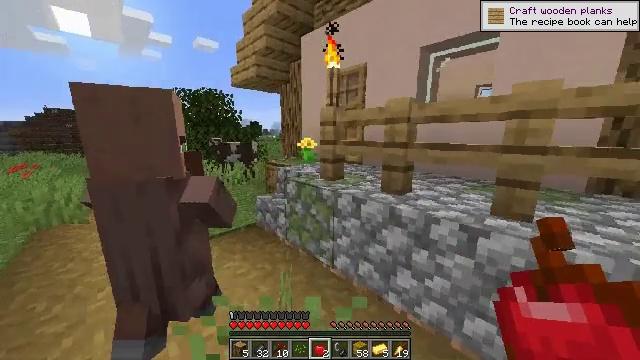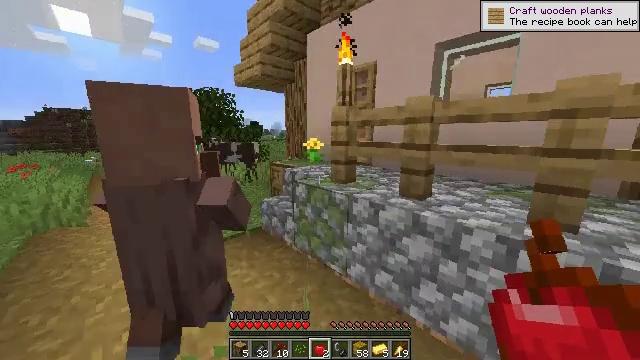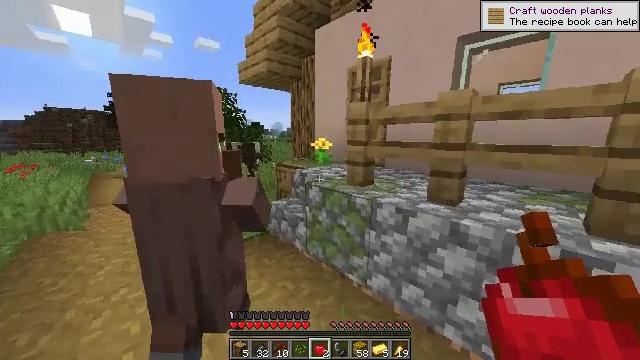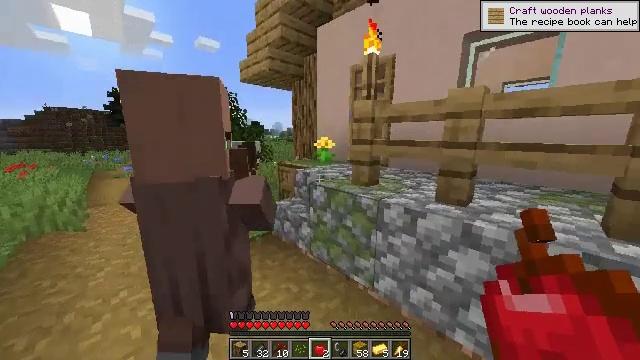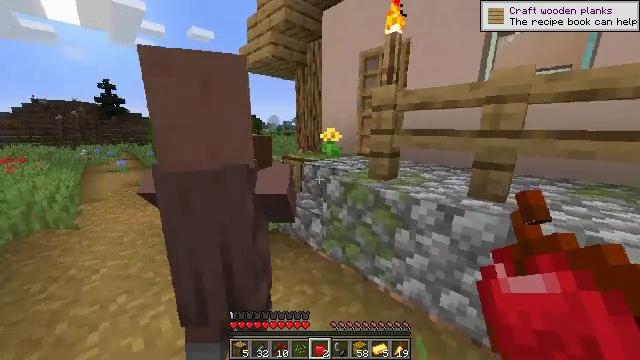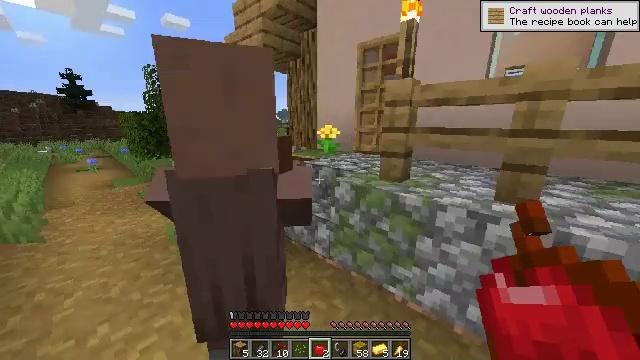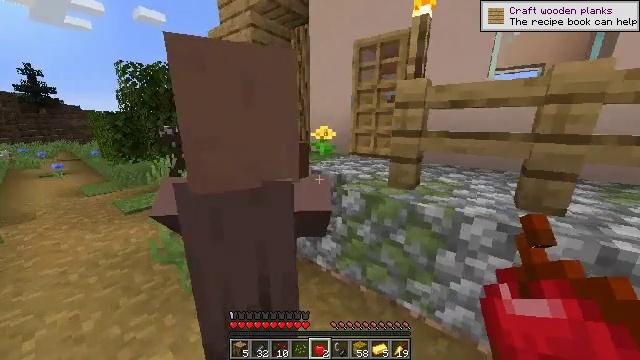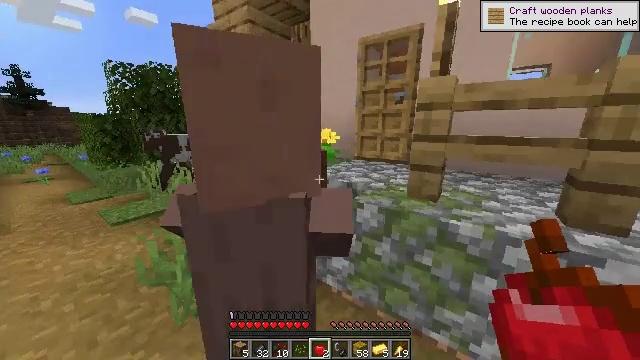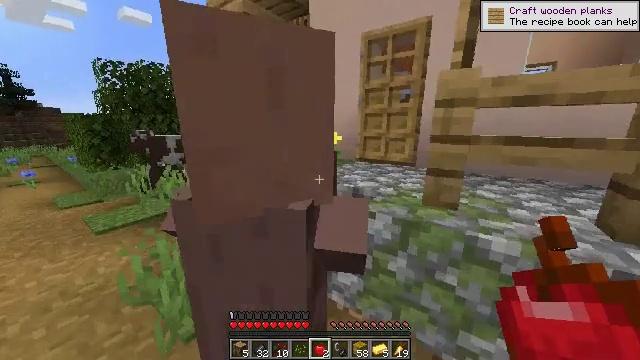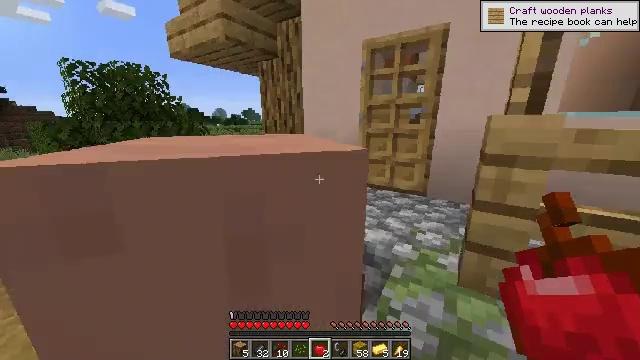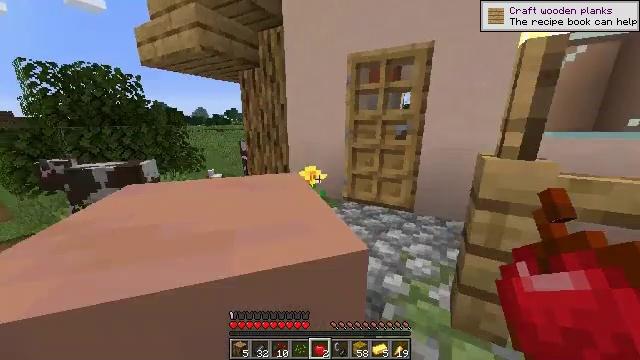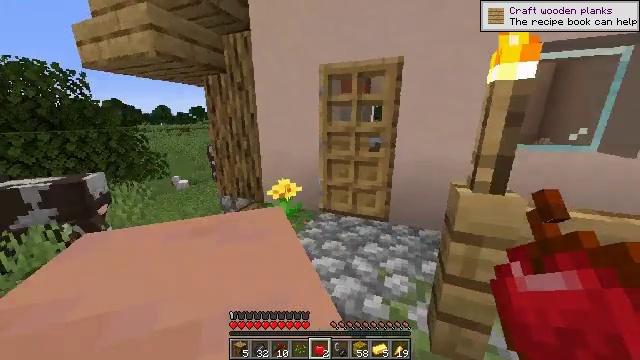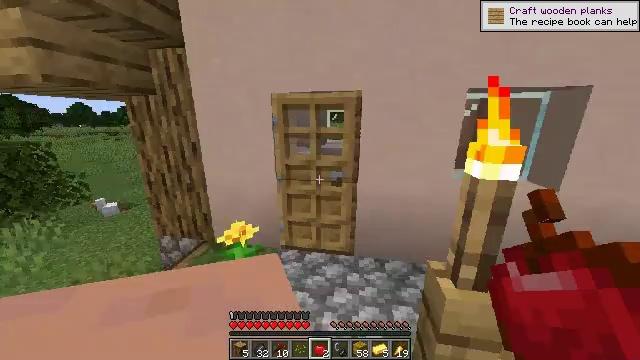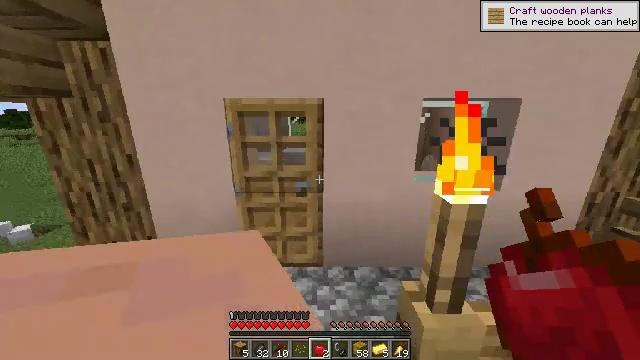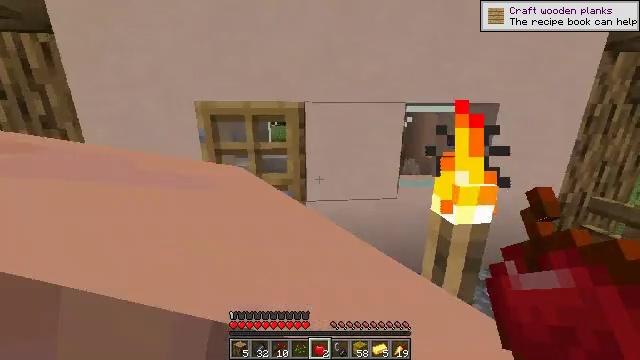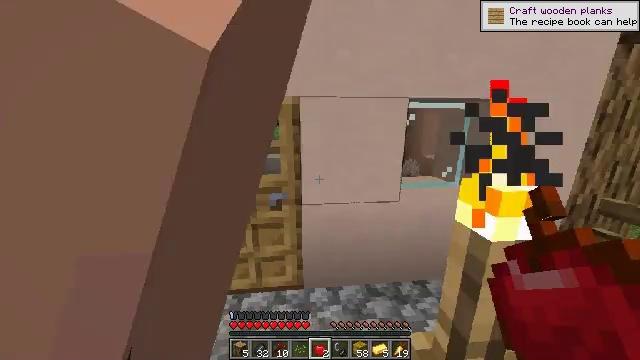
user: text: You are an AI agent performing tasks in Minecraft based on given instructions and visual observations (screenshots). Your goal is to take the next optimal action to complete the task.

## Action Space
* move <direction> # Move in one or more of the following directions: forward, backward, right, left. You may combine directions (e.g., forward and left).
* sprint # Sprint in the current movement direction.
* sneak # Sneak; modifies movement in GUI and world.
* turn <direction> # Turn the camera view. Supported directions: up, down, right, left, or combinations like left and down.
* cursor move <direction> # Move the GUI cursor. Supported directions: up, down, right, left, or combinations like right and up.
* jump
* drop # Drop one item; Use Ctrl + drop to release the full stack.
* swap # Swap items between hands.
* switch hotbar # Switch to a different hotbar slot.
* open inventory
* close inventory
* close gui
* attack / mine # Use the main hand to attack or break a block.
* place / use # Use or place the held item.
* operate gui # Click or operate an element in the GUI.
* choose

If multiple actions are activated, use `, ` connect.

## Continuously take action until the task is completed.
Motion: motion action
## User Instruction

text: Gather clay blocks.
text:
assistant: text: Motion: move forward and move left
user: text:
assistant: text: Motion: move forward and move left
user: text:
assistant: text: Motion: move forward and move left
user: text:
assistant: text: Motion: move forward and move left, turn down
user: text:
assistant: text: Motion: move forward and move left, turn right and down
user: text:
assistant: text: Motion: move forward, turn right
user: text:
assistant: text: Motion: move forward, turn right
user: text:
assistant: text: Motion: move forward
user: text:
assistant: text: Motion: move forward, turn right, jump
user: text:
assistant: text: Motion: move forward, turn right, jump
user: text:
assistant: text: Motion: move forward, turn right, jump
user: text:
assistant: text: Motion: move forward, turn right, jump
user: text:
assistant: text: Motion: move forward, turn right, jump
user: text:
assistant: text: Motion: move forward, turn right, jump
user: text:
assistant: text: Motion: move forward
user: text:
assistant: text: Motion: move forward
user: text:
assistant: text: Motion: move forward, use / place
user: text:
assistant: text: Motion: move forward, use / place
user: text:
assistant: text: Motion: move forward, use / place
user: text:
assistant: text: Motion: move forward
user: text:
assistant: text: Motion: move forward
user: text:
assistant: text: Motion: move forward, turn left
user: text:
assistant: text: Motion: move forward and move left, turn left and down
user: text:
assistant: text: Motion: move forward and move left, turn left and down
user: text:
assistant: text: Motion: move forward and move left, use / place
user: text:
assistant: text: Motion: move forward and move left, use / place
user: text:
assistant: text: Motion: move forward and move left, turn right, use / place
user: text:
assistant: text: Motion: move forward and move left, turn right
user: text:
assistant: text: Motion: move forward and move left
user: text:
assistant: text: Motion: move forward and move left, turn right